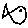
Label: fish